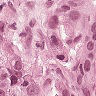
Metastatic tissue present: yes